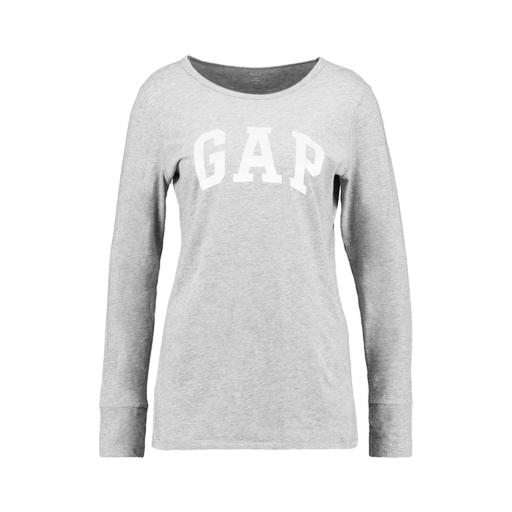
gray print long sleeve t-shirt, gray women's long-sleeve t-shirt, low neck tee light heather, white background